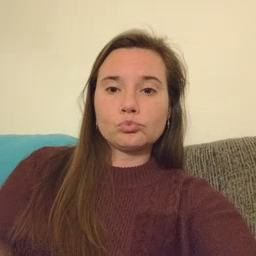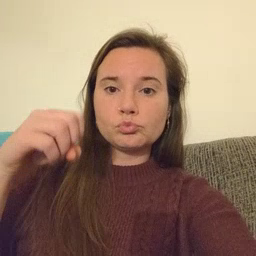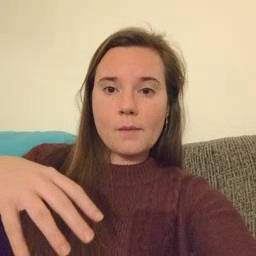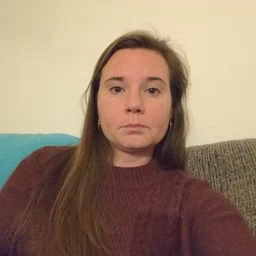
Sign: drop